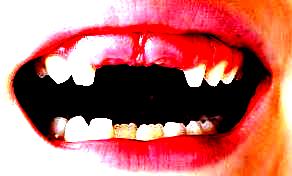
Condition: hypodontia